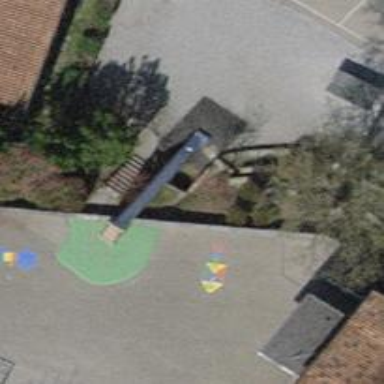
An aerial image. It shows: Playground with slide.